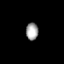
Tissue: prostate
Cell type: T cells
Senescence score: 0.3611
Nuclear area (px): 210
Mean DAPI intensity: 160.762